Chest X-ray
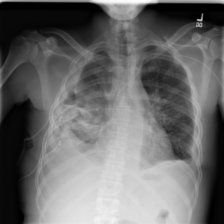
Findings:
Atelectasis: negative
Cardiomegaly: negative
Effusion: negative
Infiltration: negative
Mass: negative
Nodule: negative
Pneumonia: negative
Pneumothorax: negative
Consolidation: negative
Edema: negative
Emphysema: negative
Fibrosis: negative
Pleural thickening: negative
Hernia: negative